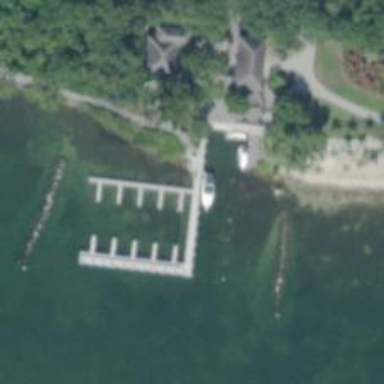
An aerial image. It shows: Man-made pier.